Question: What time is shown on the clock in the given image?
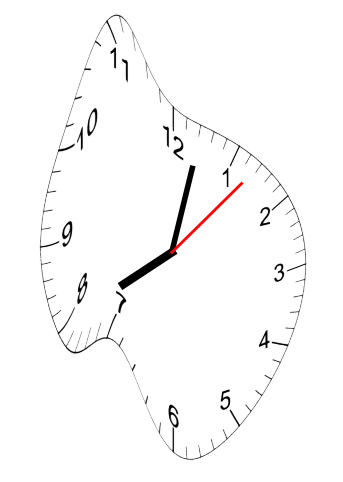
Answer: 08:02:07